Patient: sex M, age 31
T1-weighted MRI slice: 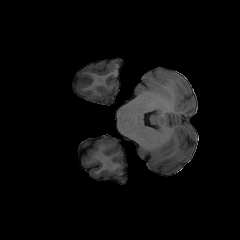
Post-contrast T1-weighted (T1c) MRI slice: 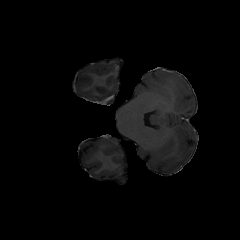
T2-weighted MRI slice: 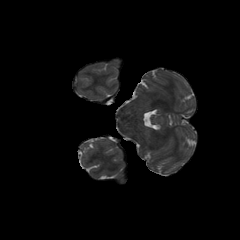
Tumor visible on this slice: no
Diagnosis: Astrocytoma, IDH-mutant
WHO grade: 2